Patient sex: F
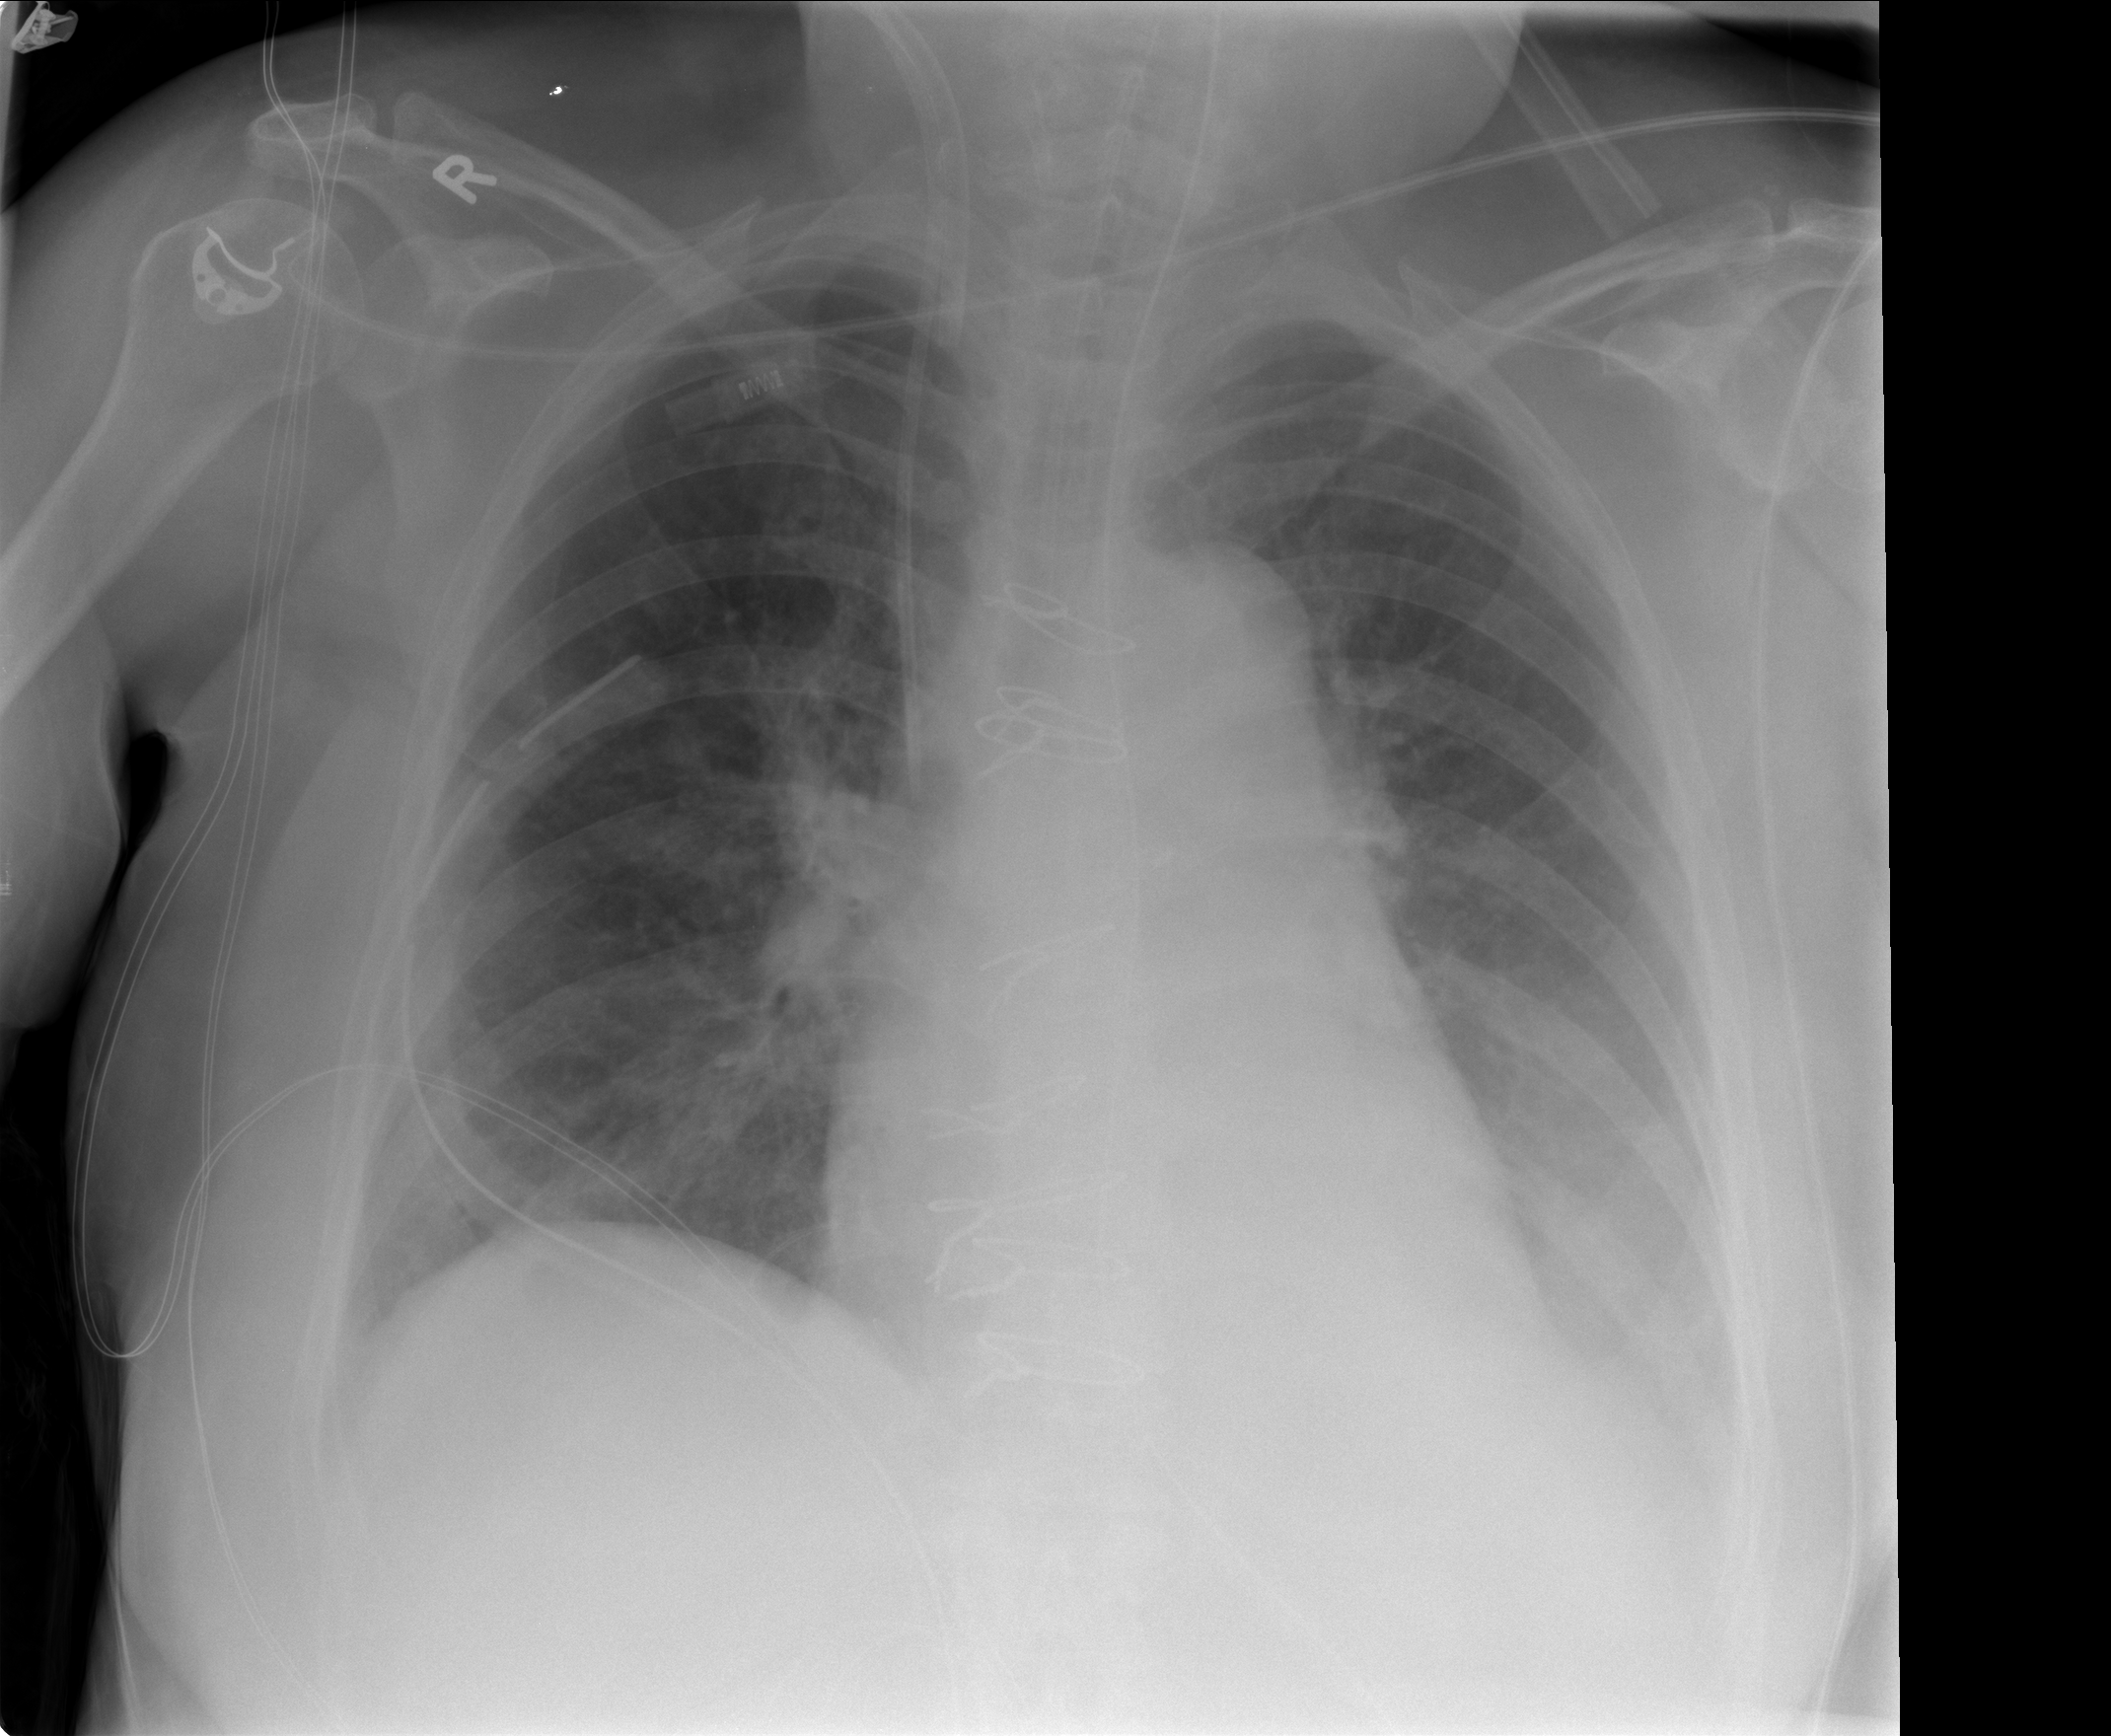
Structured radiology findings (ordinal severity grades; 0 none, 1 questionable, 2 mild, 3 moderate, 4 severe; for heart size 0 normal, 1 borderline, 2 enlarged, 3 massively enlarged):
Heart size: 2
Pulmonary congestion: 2
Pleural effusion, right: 0
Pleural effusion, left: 2
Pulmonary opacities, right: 0
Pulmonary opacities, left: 0
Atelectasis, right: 0
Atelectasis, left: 2